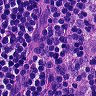
Metastatic tissue present: no